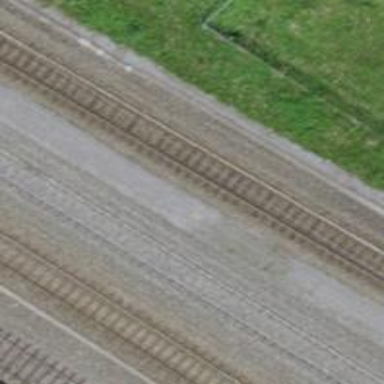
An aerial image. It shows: Single railway track with electrification through contact line.